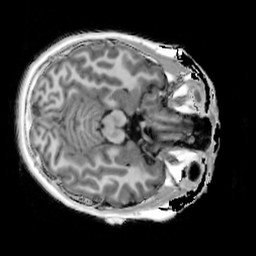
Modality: T1w
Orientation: axial
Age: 15
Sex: female
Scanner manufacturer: siemens
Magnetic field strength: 3 T
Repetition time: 4 s
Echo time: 0.00291 s